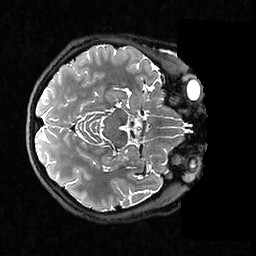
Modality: T2w
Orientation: axial
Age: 22
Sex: female
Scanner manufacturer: ge
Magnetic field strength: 3 T
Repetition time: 3.202 s
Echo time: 0.06609 s